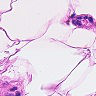
Metastatic tissue present: no